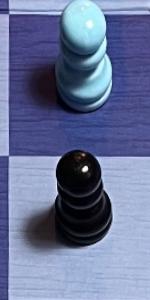
Label: Pawn_Black